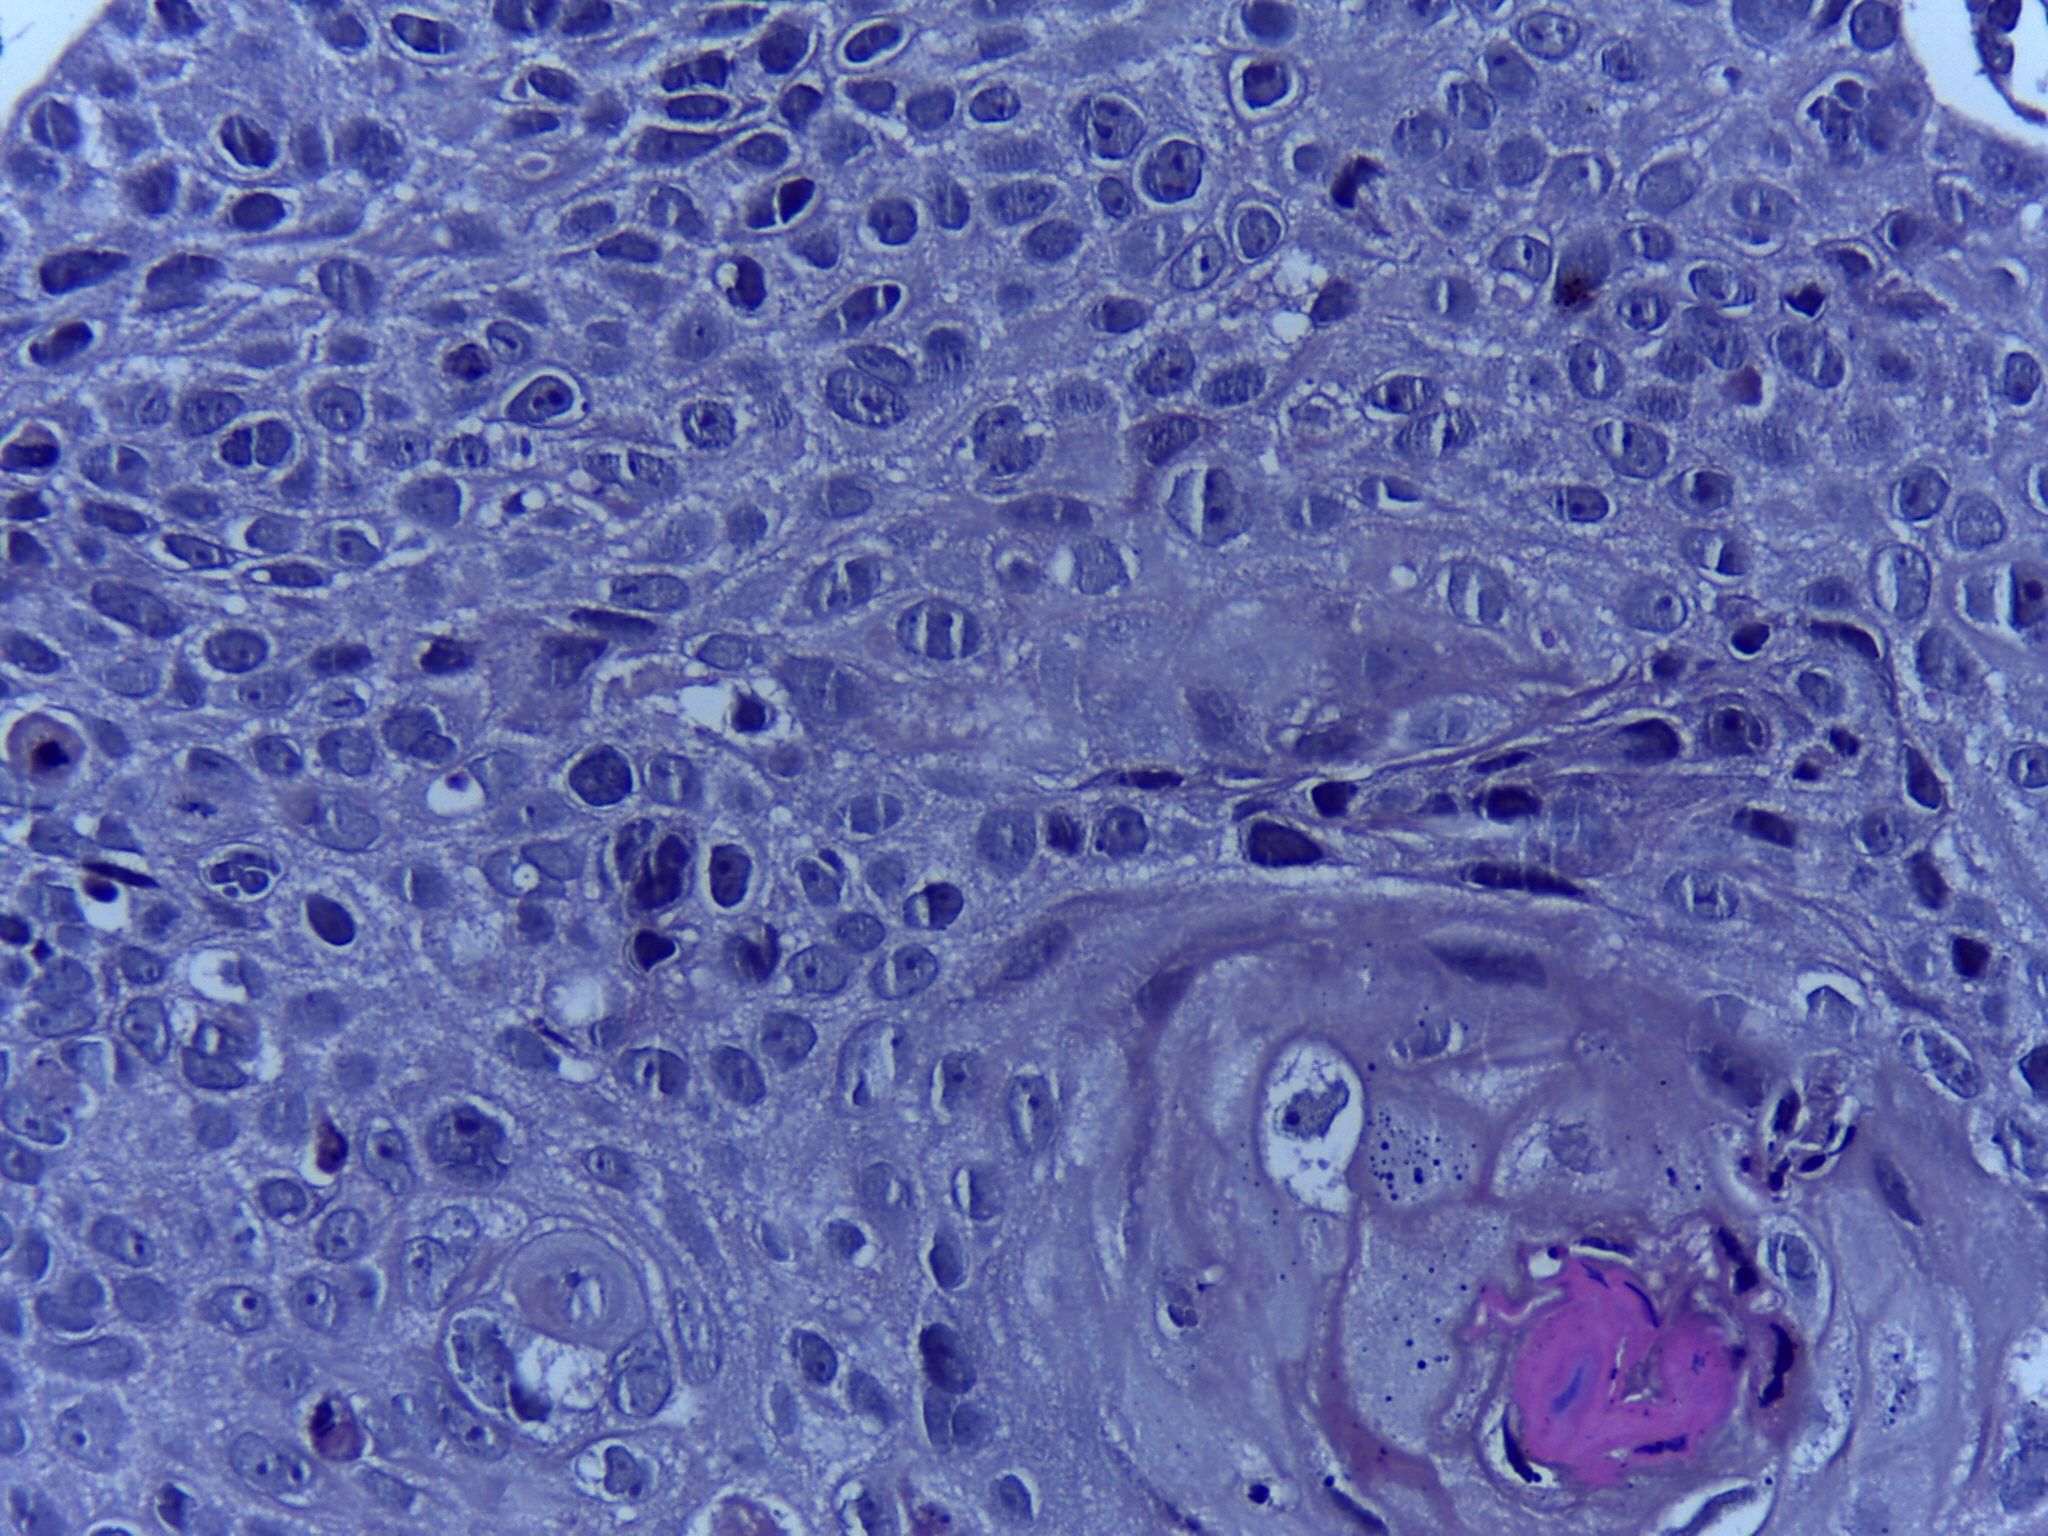
Diagnosis: OSCC